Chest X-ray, PA view. Patient: 52 years old, sex M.
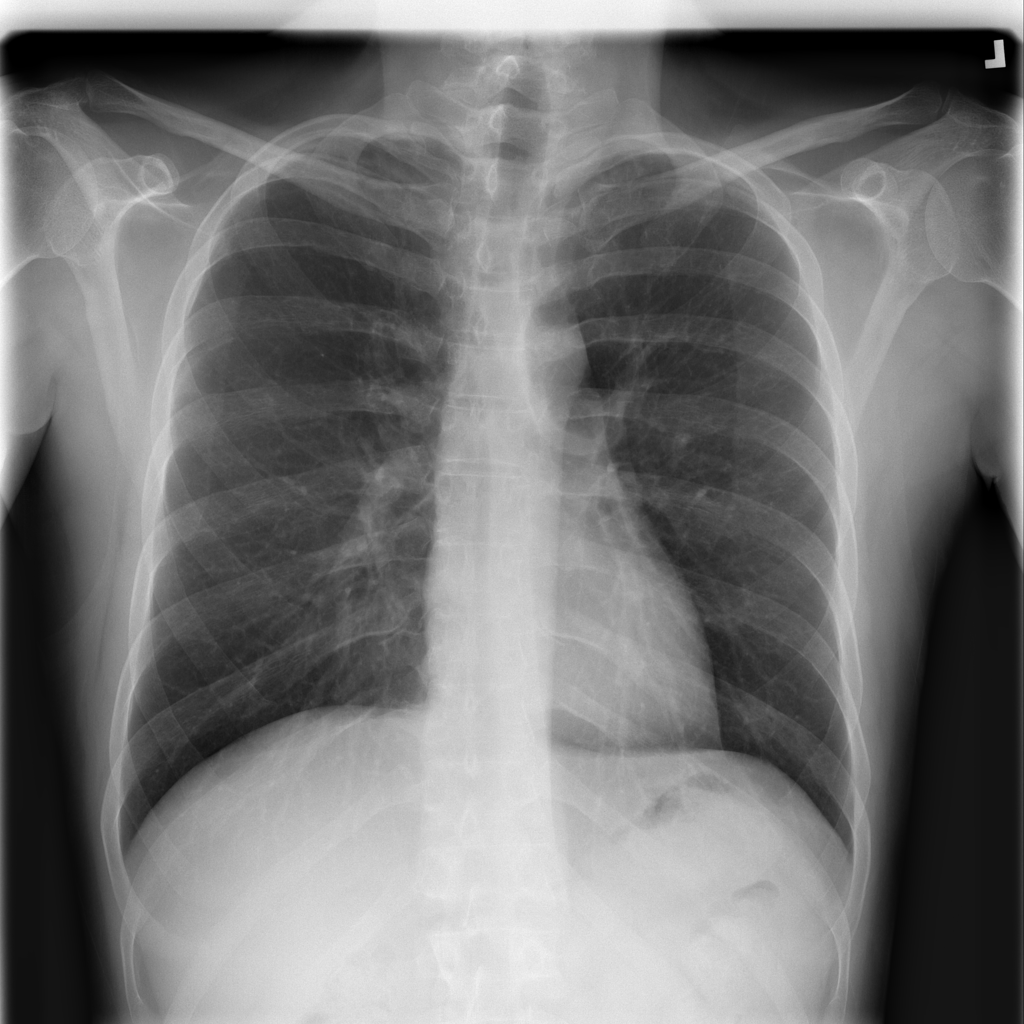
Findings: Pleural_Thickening